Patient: sex M, age 21
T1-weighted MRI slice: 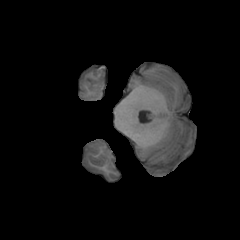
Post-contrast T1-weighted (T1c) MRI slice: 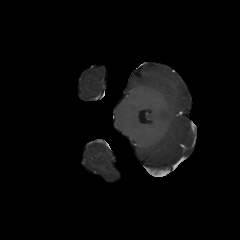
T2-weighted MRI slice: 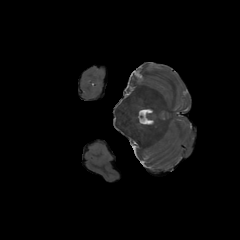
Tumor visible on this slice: no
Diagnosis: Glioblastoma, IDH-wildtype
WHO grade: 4